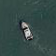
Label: civil